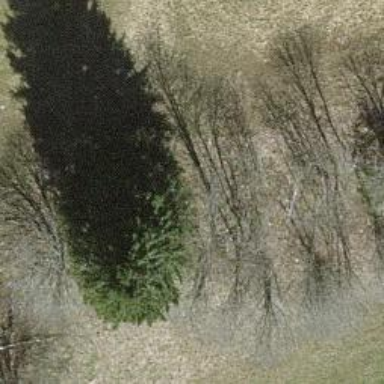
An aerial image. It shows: Single tag "natural: tree."